A time-domain waveform of one vibration snapshot from a rolling-element bearing is shown. What is the most likely bearing condition (normal, inner_race, outer_race, ball)?
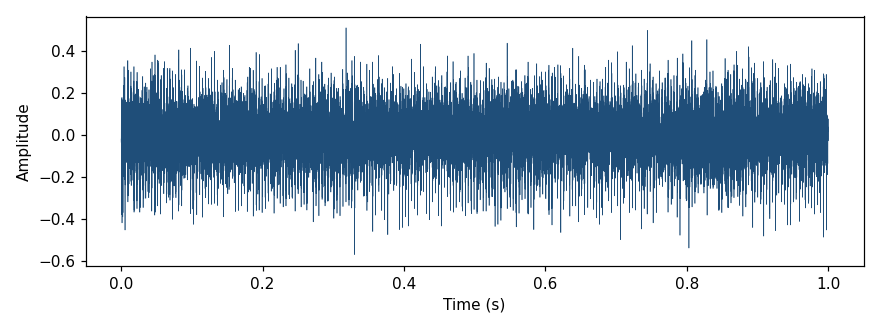
Answer: outer_race